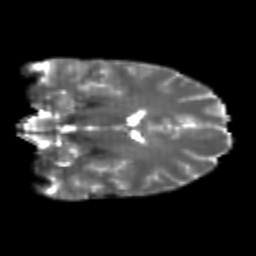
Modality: T2w
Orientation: coronal
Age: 24
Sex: male
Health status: healthy
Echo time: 0.074 s